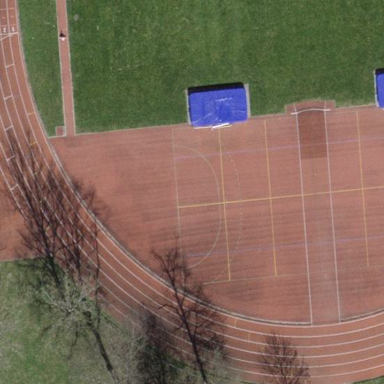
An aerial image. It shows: Athletics track located on leisure land.